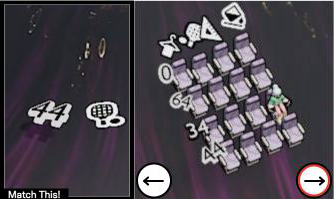
Task: seats
Answer: no